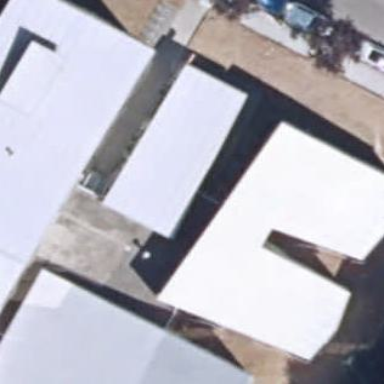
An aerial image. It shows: Building.